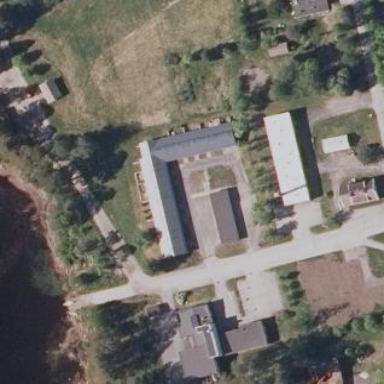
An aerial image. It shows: Terrace building.